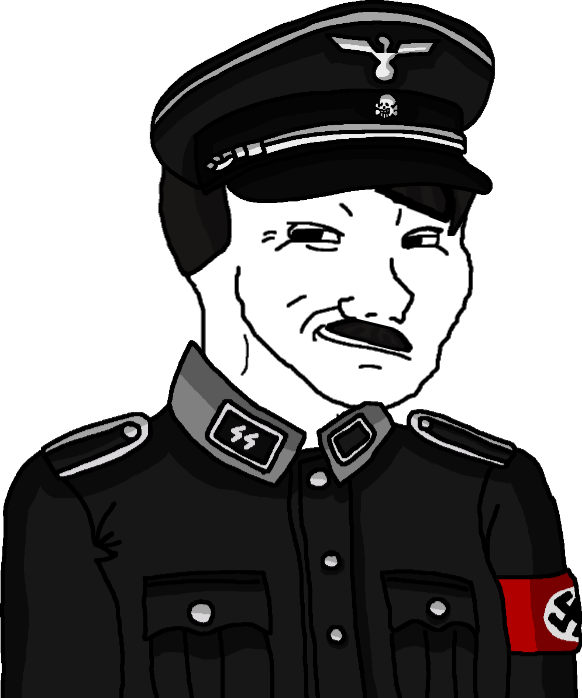
Label: 5_Smugjak